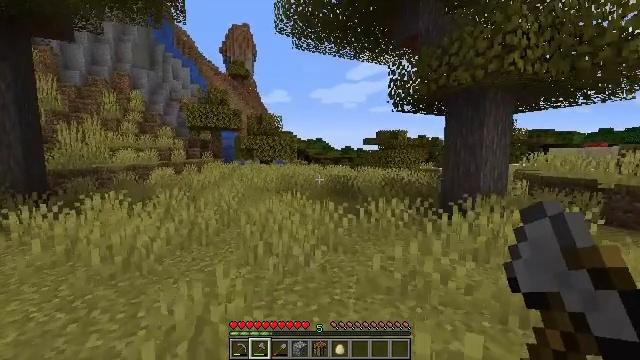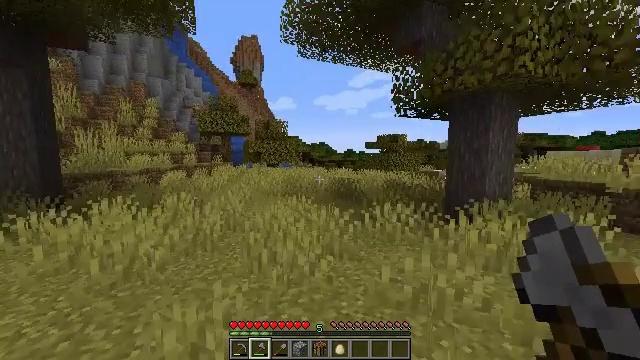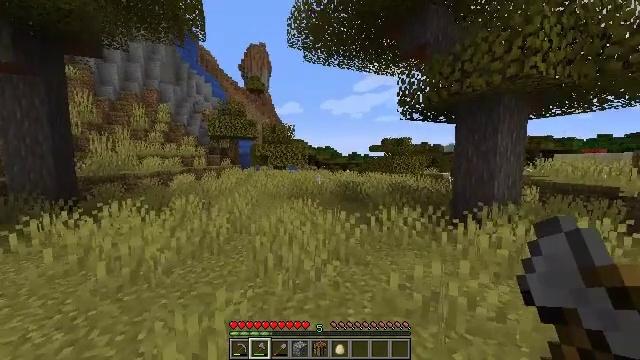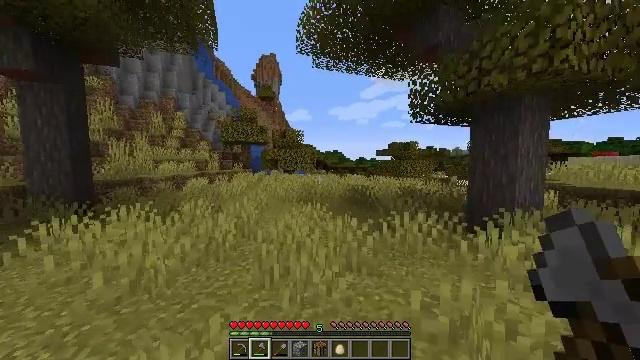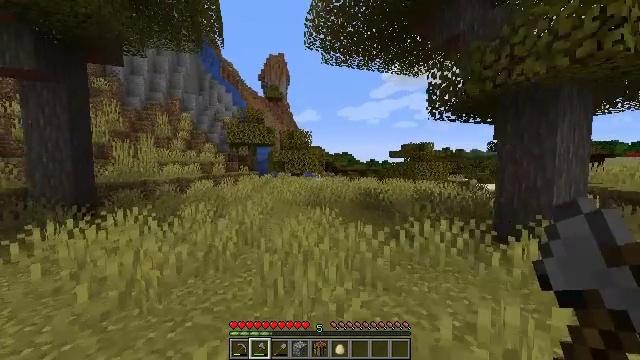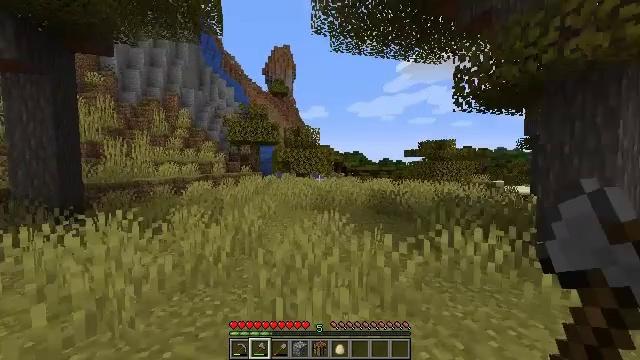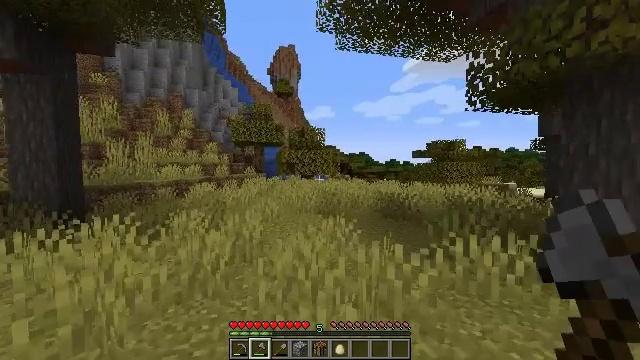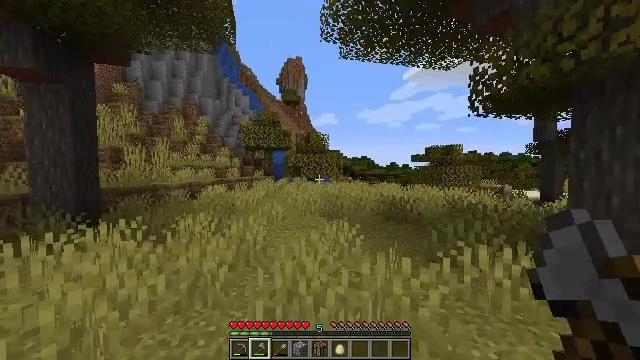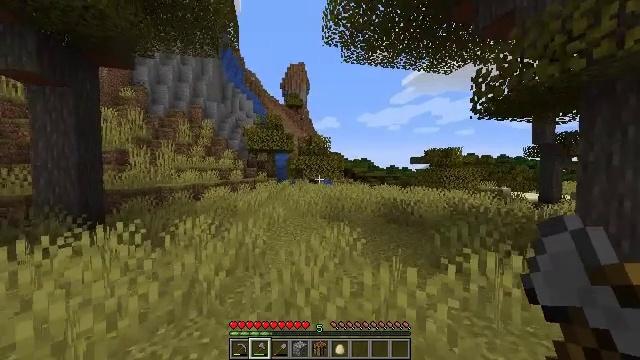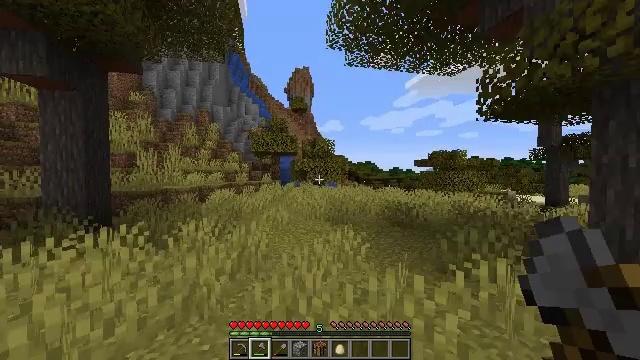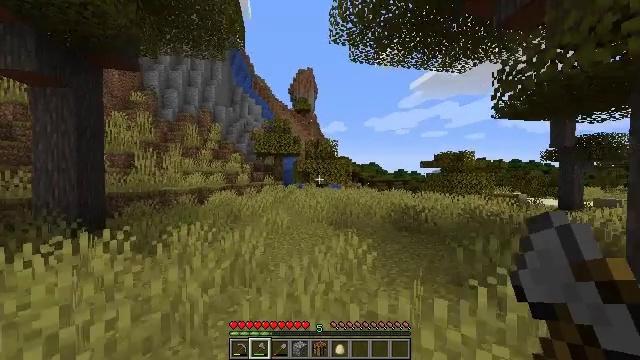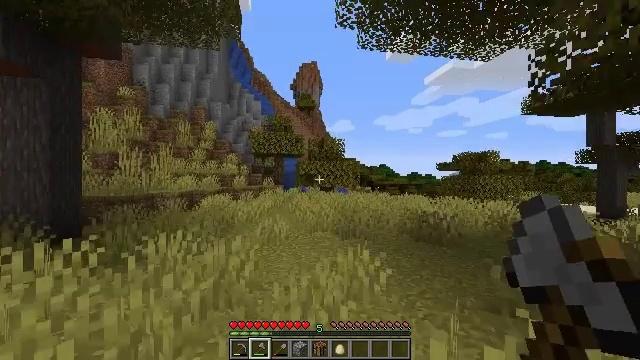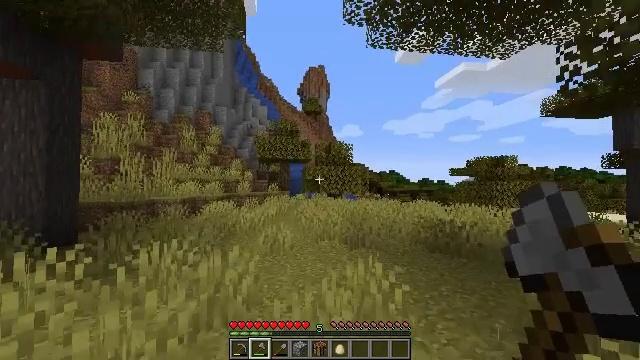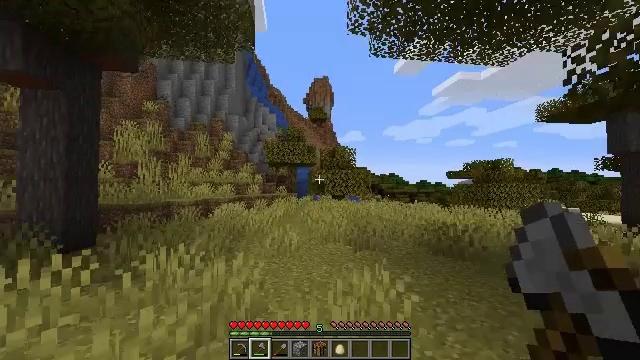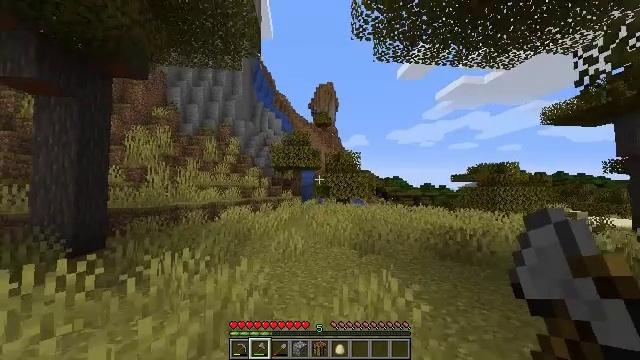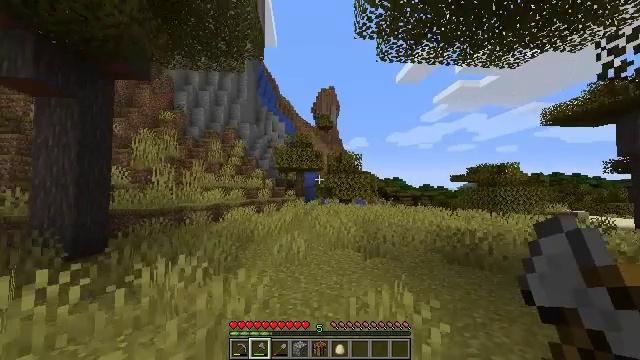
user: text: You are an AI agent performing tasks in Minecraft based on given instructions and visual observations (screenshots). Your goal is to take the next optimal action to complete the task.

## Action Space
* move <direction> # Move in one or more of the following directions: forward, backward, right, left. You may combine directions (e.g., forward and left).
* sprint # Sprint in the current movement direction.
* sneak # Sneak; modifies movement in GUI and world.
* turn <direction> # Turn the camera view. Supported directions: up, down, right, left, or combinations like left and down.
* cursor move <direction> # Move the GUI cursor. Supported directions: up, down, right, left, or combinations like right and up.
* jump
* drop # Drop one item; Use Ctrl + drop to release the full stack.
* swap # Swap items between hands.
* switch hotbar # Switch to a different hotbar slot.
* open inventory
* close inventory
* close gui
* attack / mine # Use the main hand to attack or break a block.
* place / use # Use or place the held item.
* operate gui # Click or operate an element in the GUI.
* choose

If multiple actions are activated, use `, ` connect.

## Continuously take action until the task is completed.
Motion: motion action
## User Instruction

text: Mine coarse dirt from the ground.
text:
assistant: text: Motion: move forward
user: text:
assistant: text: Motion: move forward, turn left
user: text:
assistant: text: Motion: move forward, turn left
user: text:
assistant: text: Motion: move forward, turn left
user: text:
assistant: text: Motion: move forward, turn left
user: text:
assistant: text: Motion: move forward, turn left
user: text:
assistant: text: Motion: move forward, turn left
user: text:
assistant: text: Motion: move forward
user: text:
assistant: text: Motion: move forward, turn left
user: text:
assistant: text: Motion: move forward
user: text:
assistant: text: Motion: move forward, turn left
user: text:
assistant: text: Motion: move forward, turn left and up
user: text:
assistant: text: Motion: move forward, turn left
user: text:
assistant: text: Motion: move forward, turn left
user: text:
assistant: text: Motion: move forward
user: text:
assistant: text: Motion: move forward
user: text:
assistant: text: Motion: move forward
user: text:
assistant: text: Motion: move forward
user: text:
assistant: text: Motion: move forward
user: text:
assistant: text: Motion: move forward
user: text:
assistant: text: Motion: move forward, turn left
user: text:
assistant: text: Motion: move forward, turn left
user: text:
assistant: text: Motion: move forward and move right, turn left
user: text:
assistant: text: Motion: move forward and move right, turn left
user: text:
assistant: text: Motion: move forward and move right, turn left
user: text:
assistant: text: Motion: move forward and move right, turn left
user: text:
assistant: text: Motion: move forward and move right, turn left
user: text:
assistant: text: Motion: move forward and move right, turn left
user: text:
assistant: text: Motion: move forward and move right, turn left
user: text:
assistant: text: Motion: move forward and move right, turn left